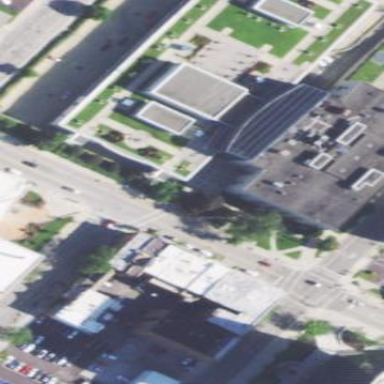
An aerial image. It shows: Public library with tan-colored building and grey roof.